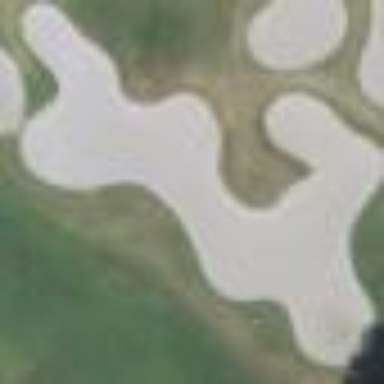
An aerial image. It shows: Sand bunker on golf course.